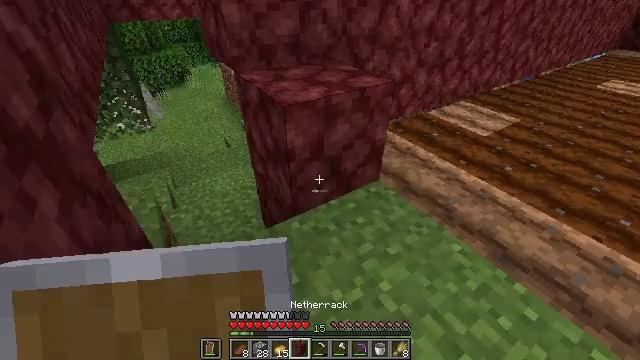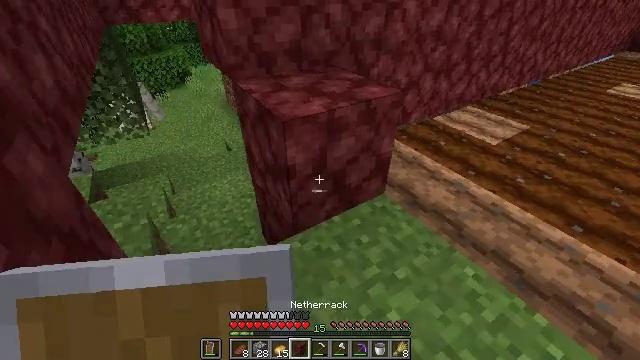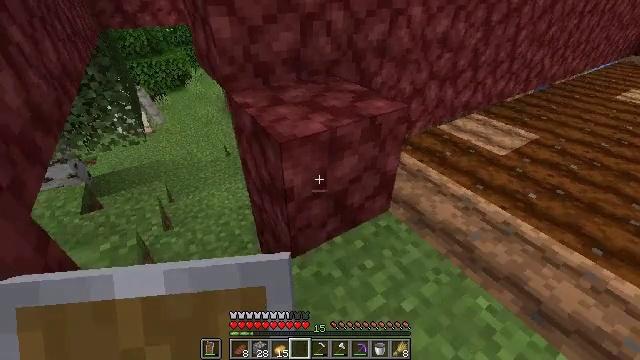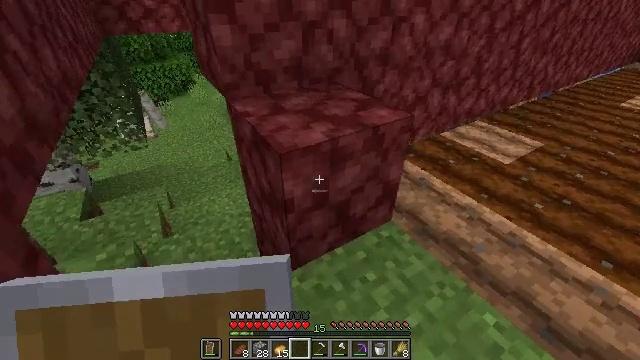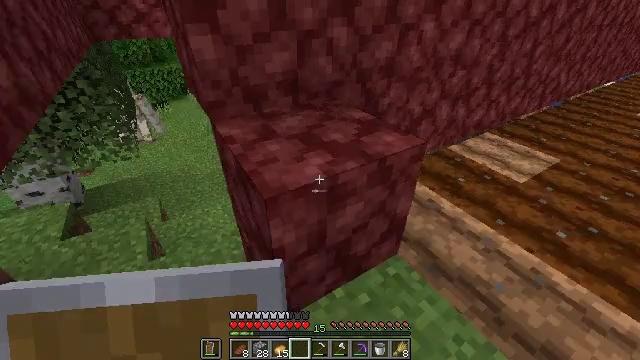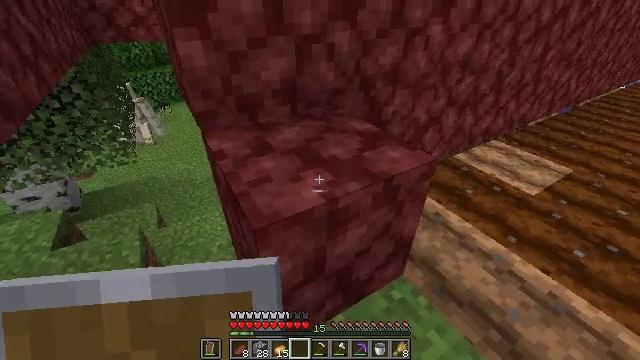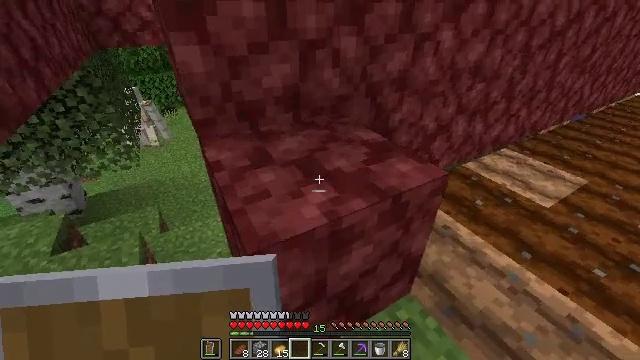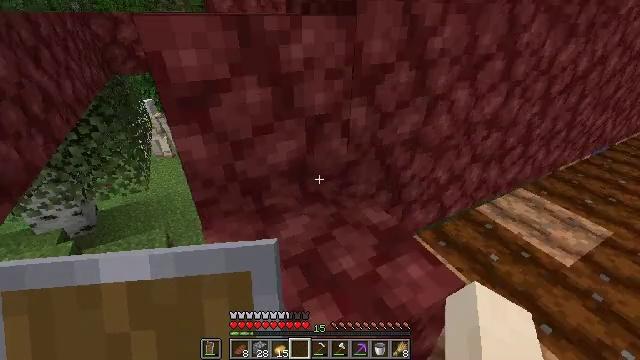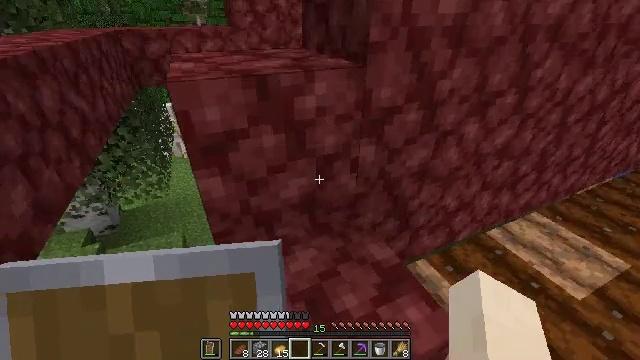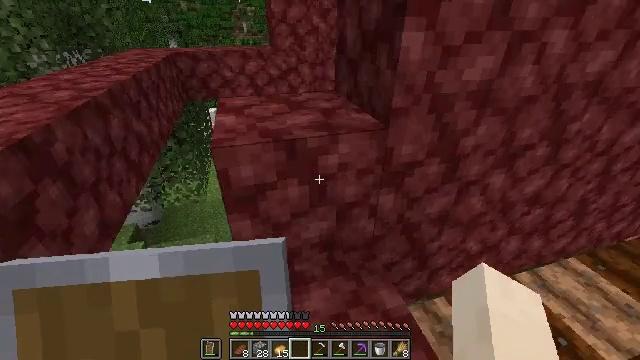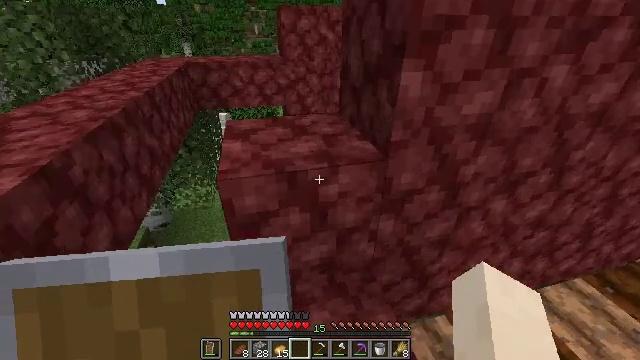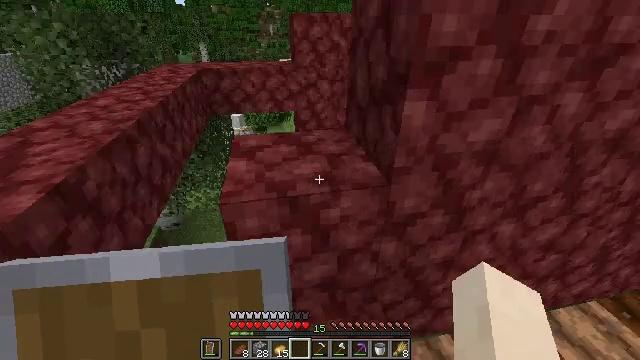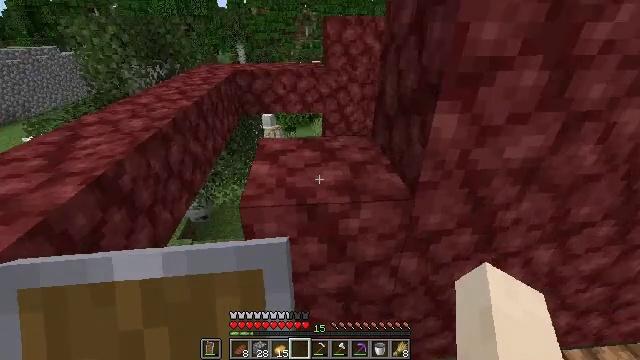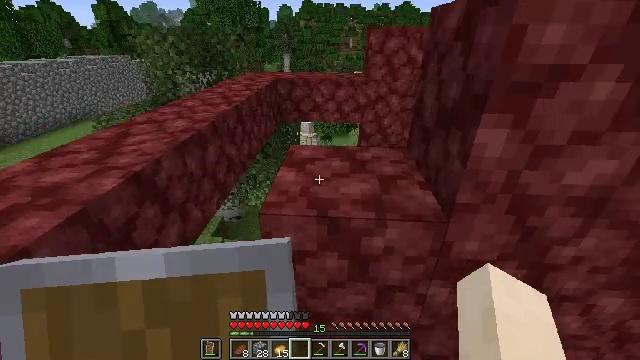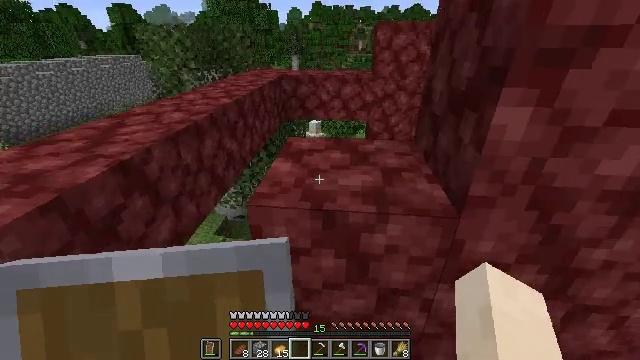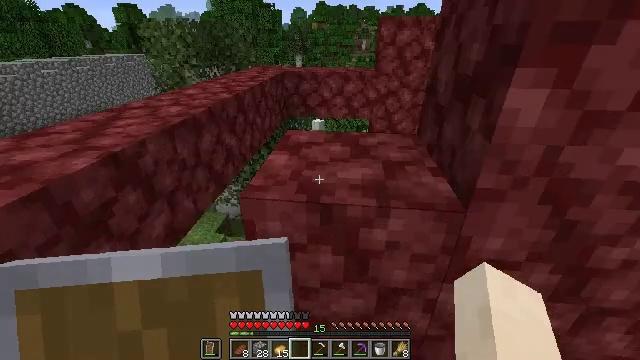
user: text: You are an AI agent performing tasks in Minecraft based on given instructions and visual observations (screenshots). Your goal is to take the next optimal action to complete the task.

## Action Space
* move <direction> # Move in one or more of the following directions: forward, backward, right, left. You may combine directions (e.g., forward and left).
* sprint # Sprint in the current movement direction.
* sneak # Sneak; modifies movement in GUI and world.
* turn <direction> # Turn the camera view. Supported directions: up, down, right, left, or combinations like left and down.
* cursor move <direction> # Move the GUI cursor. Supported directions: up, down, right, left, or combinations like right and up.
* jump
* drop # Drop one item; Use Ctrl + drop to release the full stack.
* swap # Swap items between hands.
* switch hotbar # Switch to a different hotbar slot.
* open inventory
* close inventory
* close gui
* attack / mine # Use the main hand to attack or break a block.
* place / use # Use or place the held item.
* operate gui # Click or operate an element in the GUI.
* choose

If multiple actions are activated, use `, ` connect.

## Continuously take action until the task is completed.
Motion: motion action
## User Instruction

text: Break the farmland to revert it to dirt.
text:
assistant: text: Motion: move forward
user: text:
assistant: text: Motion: move forward
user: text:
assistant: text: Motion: move forward, turn up
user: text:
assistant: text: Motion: move forward
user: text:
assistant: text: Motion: move forward
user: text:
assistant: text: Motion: move forward, turn left
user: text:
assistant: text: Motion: move forward, turn left, jump
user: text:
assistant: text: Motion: move forward, turn left, jump
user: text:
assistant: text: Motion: move forward, turn left, jump
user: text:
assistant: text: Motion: move forward, turn left
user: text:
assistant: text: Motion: move forward, turn left
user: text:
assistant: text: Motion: move forward, turn left
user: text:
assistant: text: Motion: move forward, turn left and up
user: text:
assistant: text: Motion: move forward, turn left
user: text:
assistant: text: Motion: move forward
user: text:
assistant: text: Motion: move forward
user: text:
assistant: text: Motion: move forward, jump
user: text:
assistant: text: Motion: move forward, jump
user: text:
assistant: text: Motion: move forward, jump
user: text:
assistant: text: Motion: move forward, turn right, jump
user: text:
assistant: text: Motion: move forward, turn right and down
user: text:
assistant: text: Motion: turn right and down
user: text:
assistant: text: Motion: turn right and down
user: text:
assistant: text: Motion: turn right and down
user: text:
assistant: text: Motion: turn right
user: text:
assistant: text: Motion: turn right
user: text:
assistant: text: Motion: turn right and up
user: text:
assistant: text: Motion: turn right and up
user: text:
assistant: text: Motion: turn right and up
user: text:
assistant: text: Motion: move forward, turn right, jump